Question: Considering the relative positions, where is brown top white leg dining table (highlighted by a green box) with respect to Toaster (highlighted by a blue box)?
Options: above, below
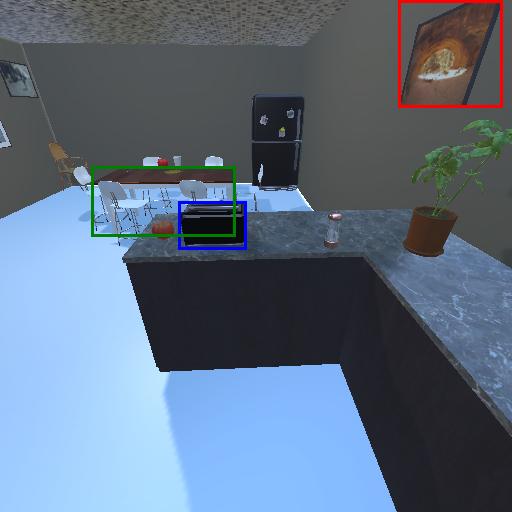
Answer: above